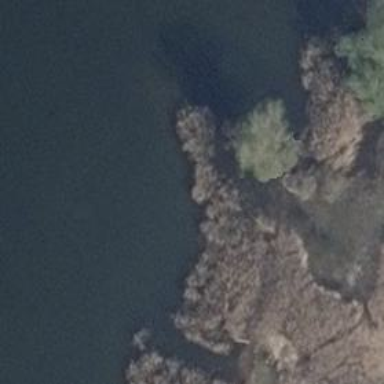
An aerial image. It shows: Reedbed wetland area.